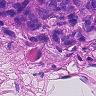
Metastatic tissue present: yes